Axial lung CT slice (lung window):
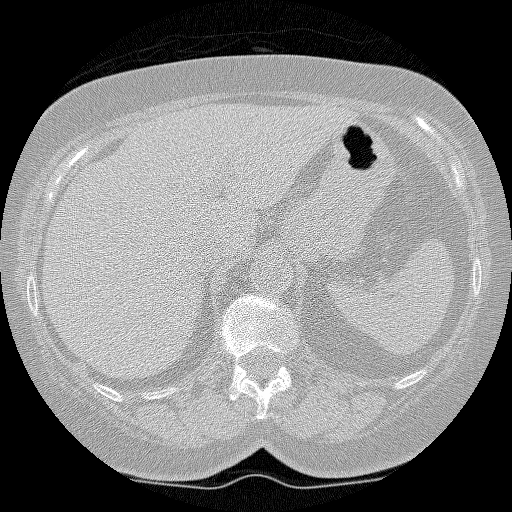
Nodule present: no